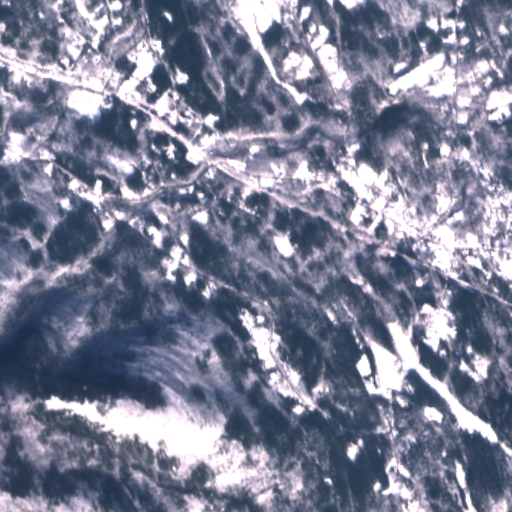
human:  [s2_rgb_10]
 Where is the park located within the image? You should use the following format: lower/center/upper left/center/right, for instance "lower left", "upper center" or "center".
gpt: The park is located in the center right of the image.
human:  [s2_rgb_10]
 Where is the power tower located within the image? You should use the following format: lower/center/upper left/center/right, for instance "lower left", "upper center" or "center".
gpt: There is no power tower in the image.